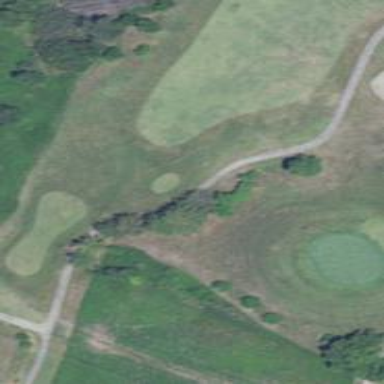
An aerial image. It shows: Service road used as golf cart path.